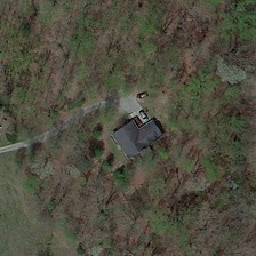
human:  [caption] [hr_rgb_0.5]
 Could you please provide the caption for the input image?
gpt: There are many sparse small trees around a building.

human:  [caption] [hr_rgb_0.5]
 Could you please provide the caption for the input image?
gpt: it has green brown gray and black .

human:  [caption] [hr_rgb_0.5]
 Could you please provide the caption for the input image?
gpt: This is the road and some trees road.

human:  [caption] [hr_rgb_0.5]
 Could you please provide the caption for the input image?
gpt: The building is surrounded by many small sparse trees.

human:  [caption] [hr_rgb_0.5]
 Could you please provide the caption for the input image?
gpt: It's a road, a building and some trees.